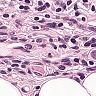
Metastatic tissue present: yes